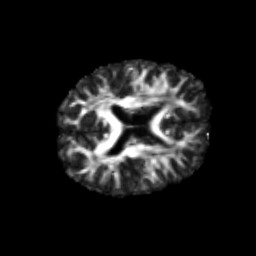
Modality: FA
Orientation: axial
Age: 22
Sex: male
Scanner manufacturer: siemens
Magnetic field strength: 3 T
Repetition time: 3.5 s
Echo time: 0.125 s